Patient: sex M, age 54
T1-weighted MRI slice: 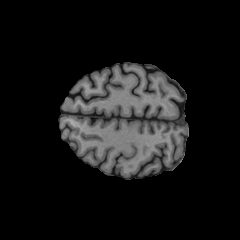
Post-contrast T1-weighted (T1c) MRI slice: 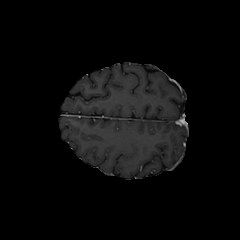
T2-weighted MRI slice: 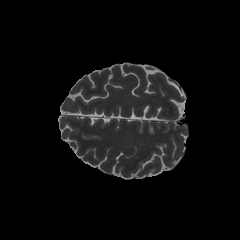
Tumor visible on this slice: no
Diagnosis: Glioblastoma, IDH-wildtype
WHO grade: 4